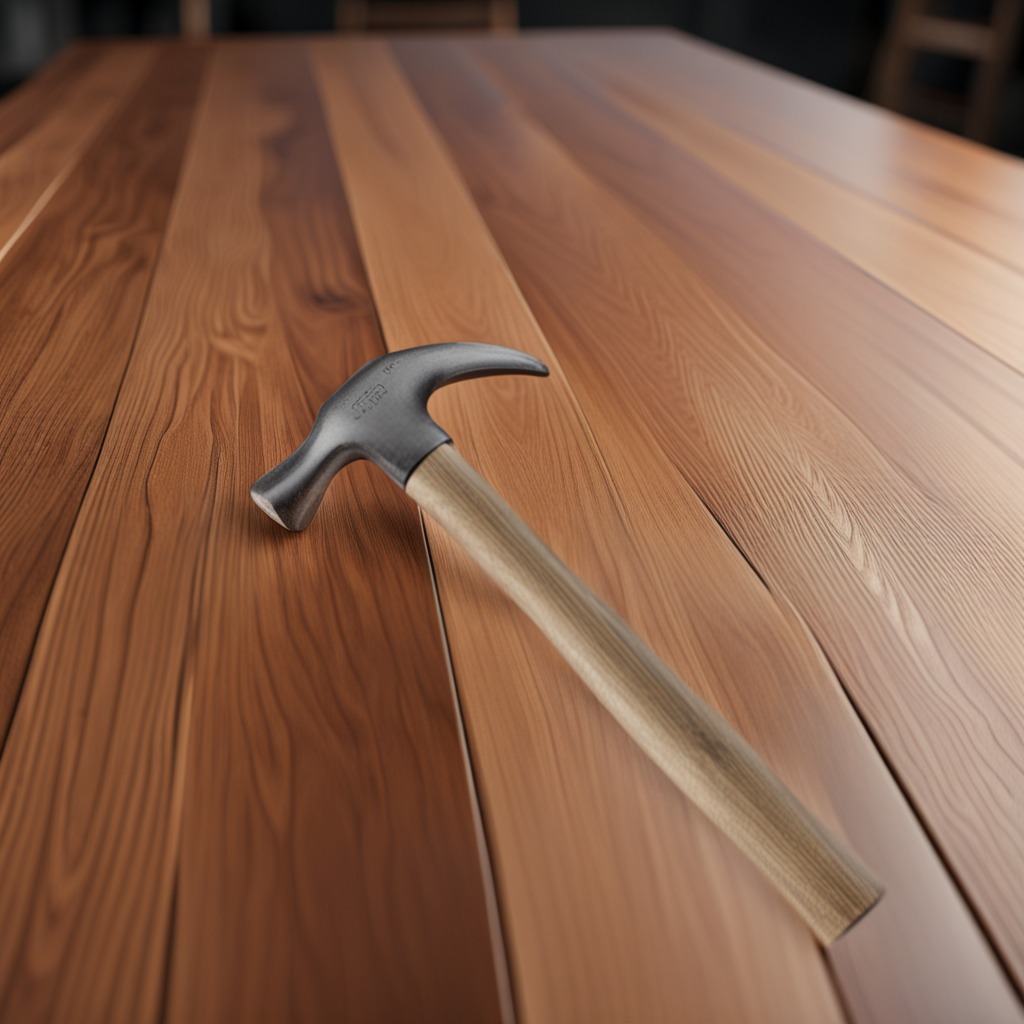
A hammer is lying on the wooden table in a carpentry studio.